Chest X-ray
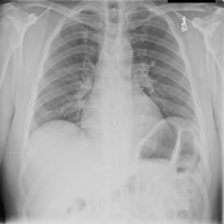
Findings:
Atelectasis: negative
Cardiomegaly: negative
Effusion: negative
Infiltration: negative
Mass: negative
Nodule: positive
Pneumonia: negative
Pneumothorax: negative
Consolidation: negative
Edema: negative
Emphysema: negative
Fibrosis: negative
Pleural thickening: negative
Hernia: negative